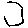
Label: hexagon